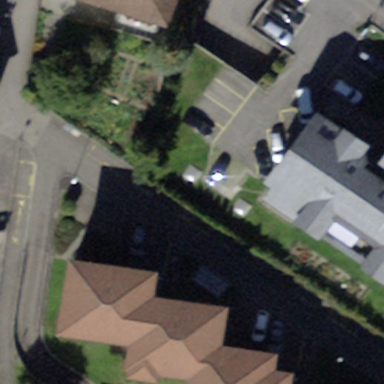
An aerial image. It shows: Parking available on the street side with parallel orientation.